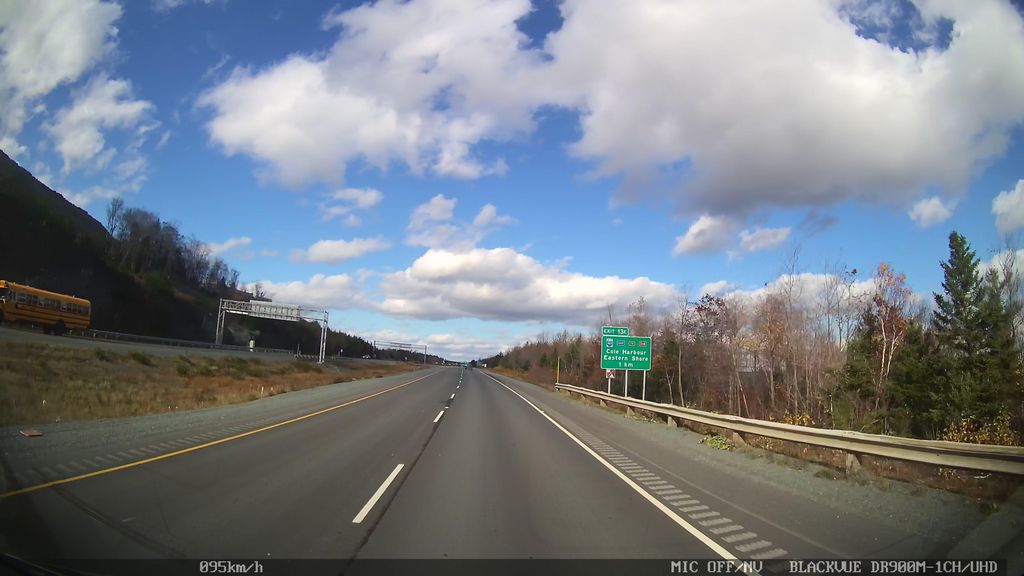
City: halifax